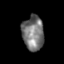
Tissue: skin
Cell type: Epithelial cells
Senescence score: 0.2834
Nuclear area (px): 734
Mean DAPI intensity: 118.375